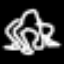
Label: frog